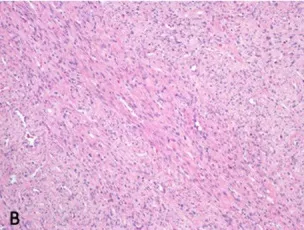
Histologic analysis. (B) The tumor is composed of fascicles featuring cells with bland, elongated cigar shaped nuclei and eosinophilic cytoplasm.
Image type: pathology (h&e)